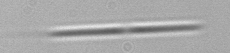
Label: pennate_Pseudo-nitzschia